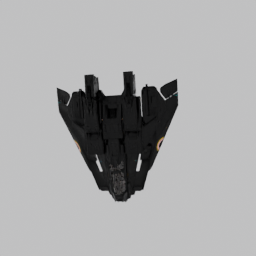
Label: mechanical